Question: I followed <URL> post to create a right-click menu for my files. I have created a batch file which gets called along with the files being clicked as its argument. In the registry I have created and entry like this:

However, when a file contains spaces in the file path, the argument gets truncated. The batch file is works fine when the arguments are passed from command prompt.
How to resolve this?
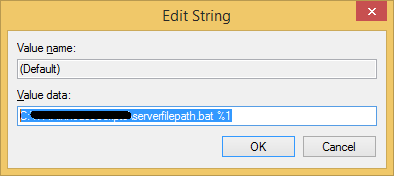
Answer: Try with double quote
'''
Yourbat.bat "%1"
'''
Or
'''
Yourbat.bat "%~1"
'''